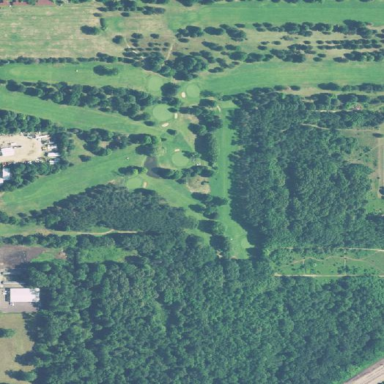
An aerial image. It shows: Golf course.